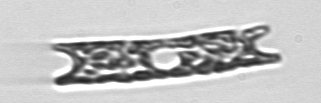
Label: Eucampia